Aerial crown-view tile of a tropical tree (Barro Colorado Island, Panama), acquired 20250512:
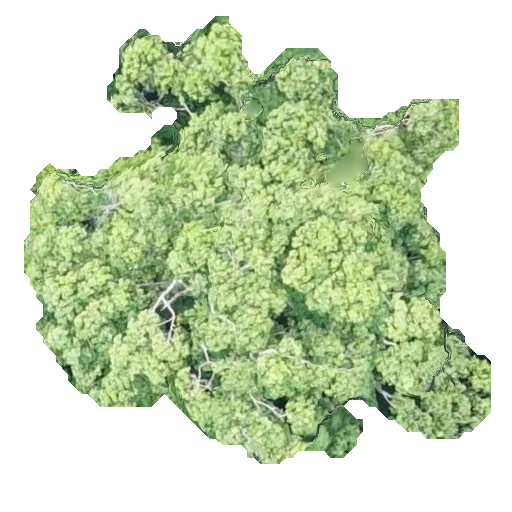
Species: Ocotea leptobotra
GBIF accepted scientific name: Ocotea leptobotra
Crown area: 201.391 m²